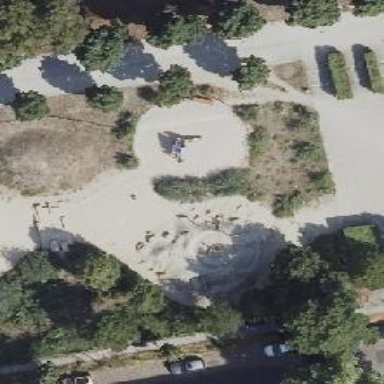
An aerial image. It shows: Playground featuring slide.